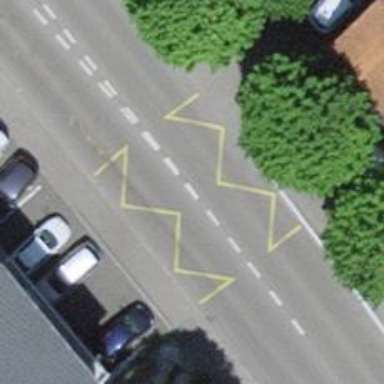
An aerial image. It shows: Bus stop equipped with public transport stop position.